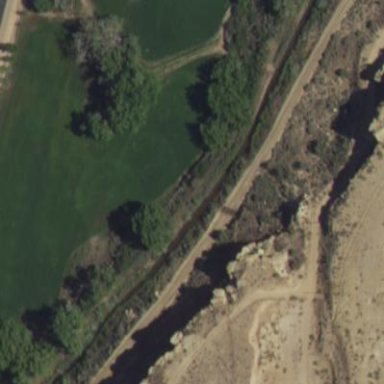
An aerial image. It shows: Natural water ditch.